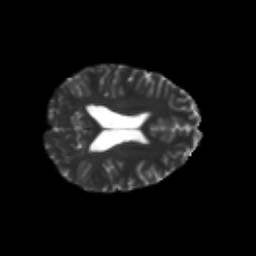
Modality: T2w
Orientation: axial
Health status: healthy
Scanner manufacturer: philips
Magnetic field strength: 3 T
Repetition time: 6.964 s
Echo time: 0.092 s